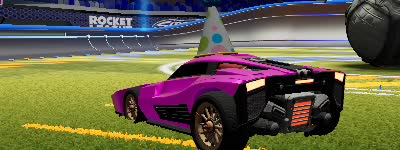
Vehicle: breakout